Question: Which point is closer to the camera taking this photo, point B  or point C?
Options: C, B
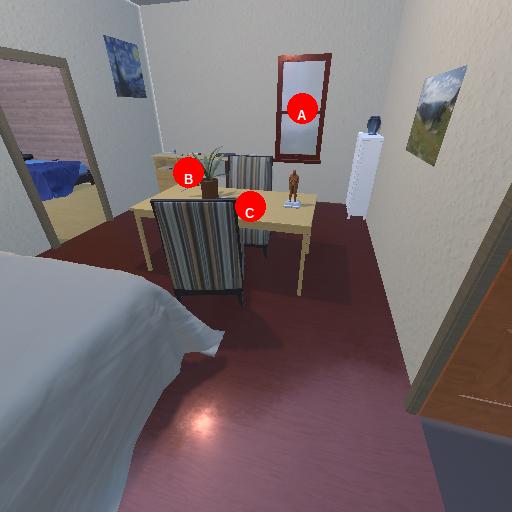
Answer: C